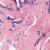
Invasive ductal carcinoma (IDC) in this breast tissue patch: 1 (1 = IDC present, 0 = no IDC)